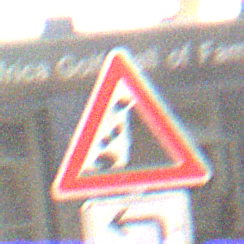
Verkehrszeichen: SteinschlagRechts
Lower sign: RichtungsangabeDurchPfeile2
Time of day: MorningAfternoon
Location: Outdoor (Urban)
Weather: PartlyCloudy
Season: NotSpecified
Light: Natural